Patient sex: M
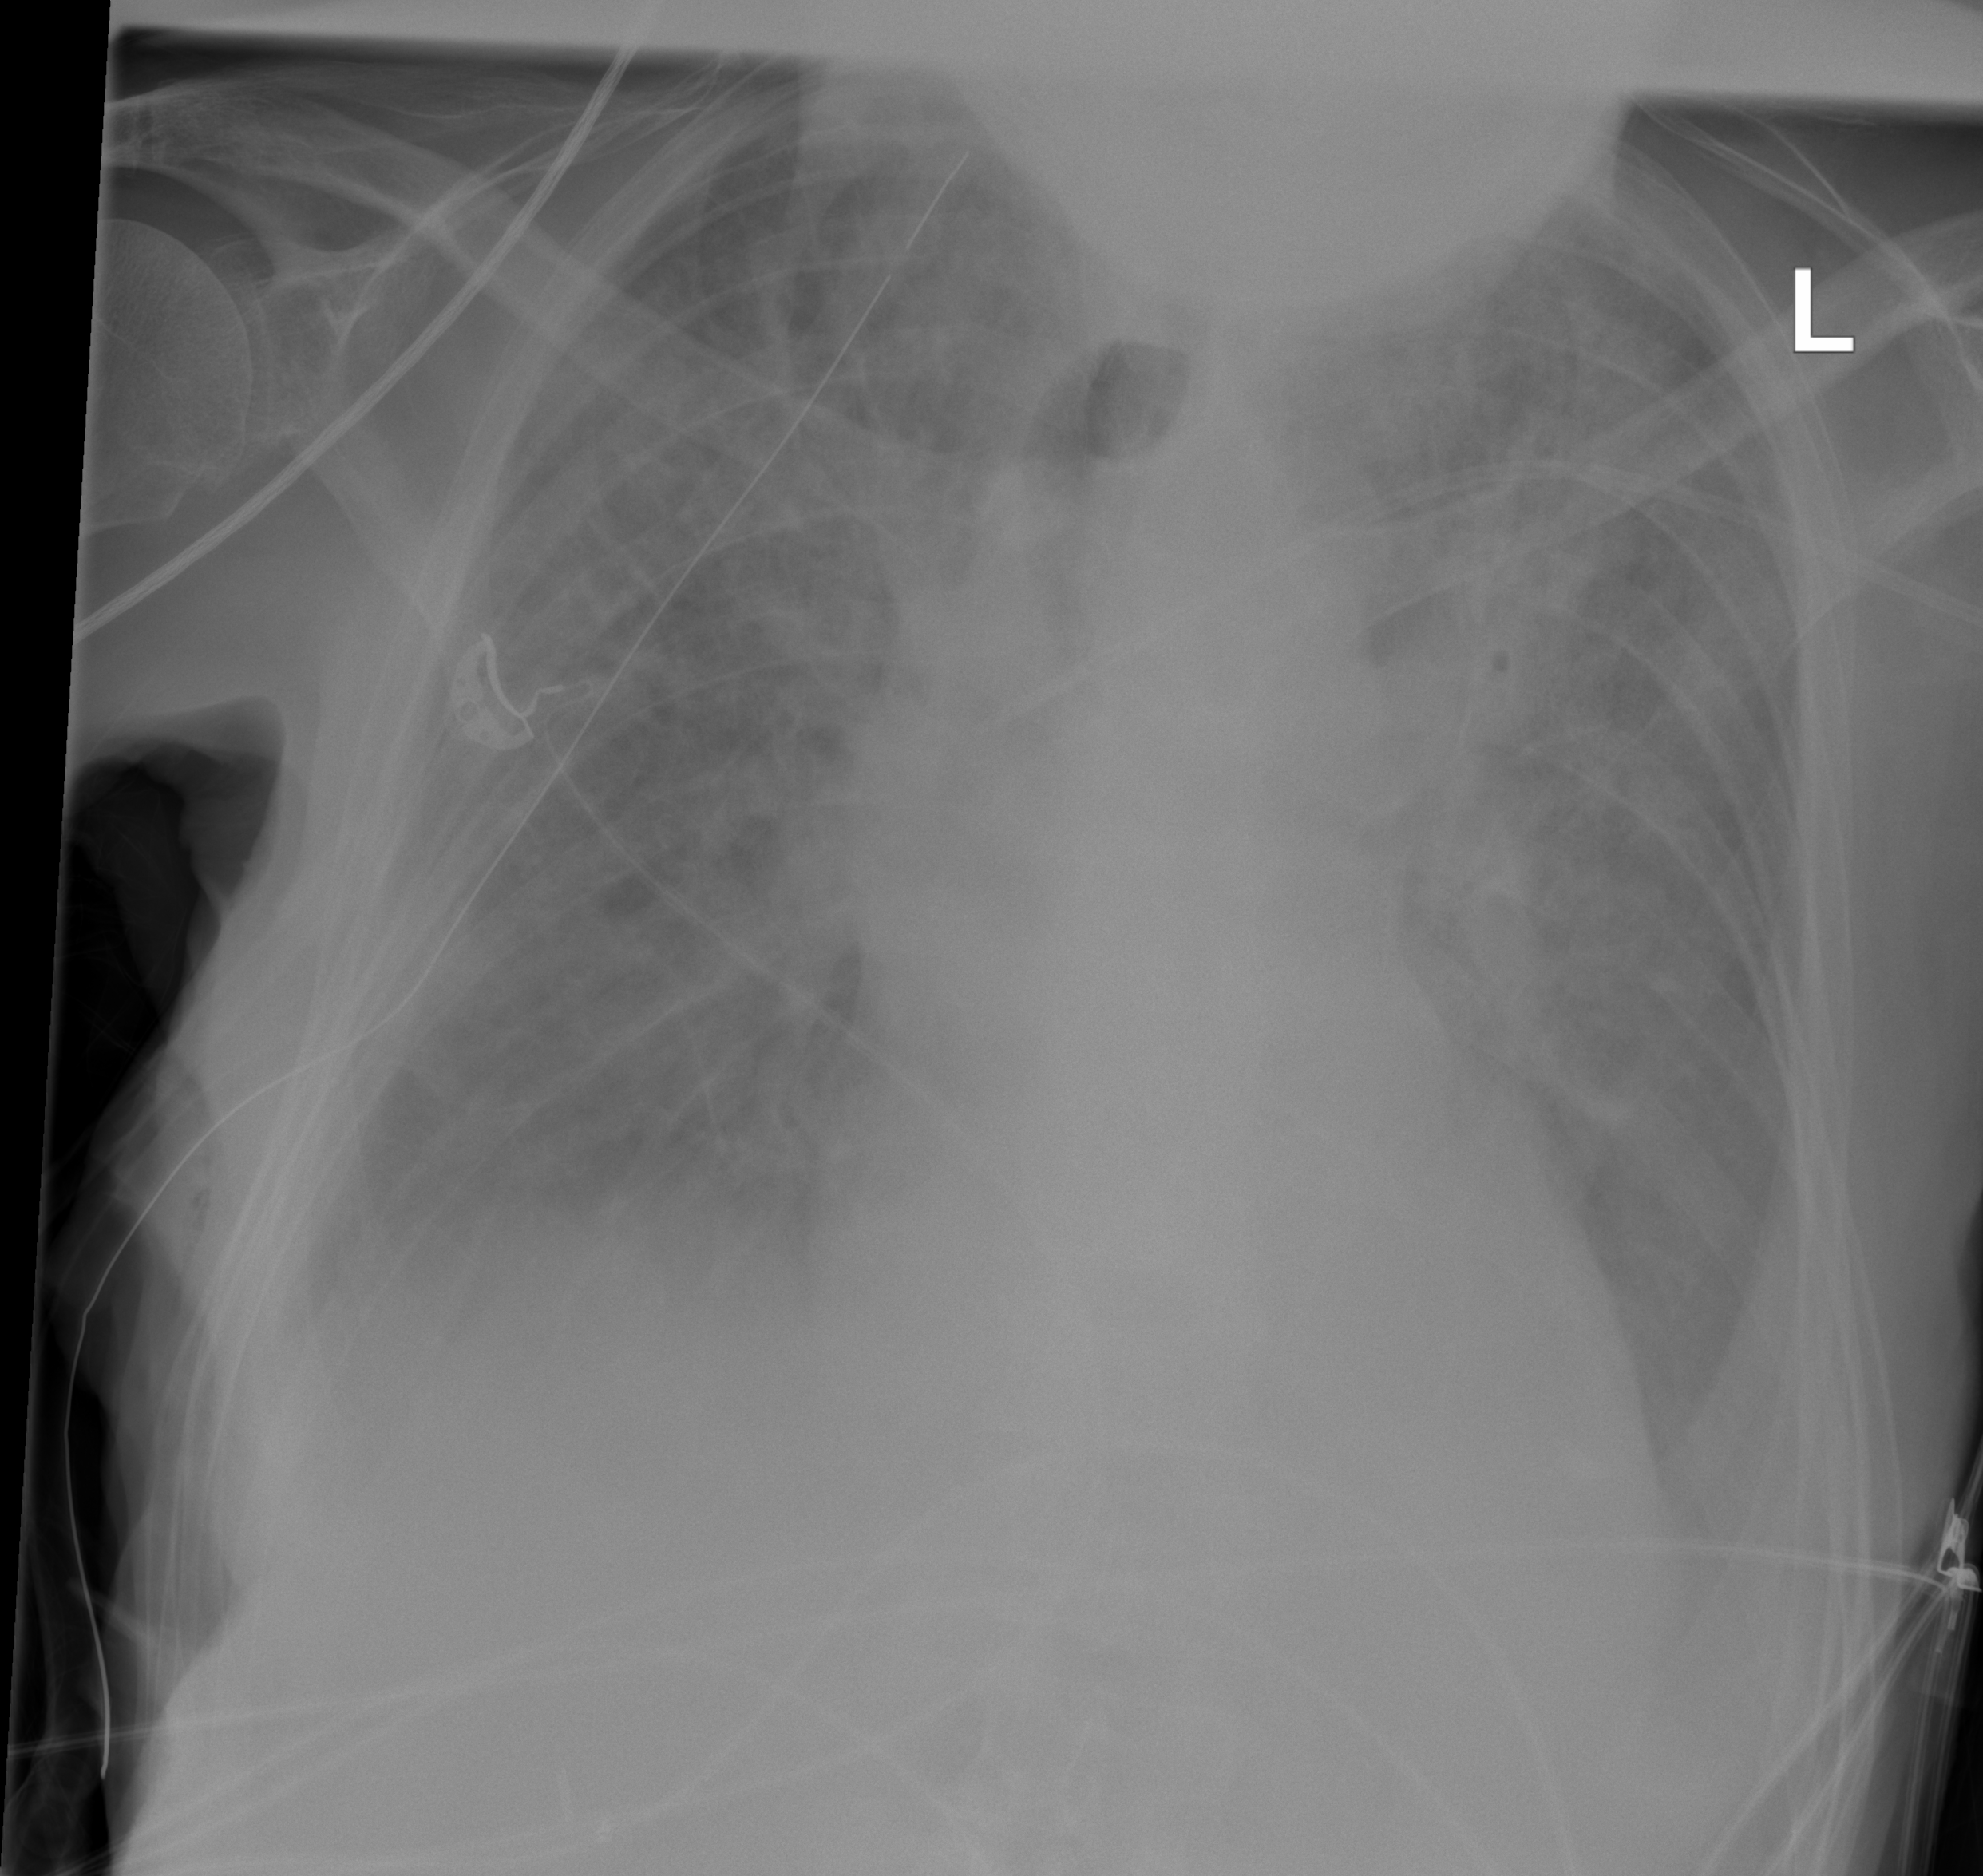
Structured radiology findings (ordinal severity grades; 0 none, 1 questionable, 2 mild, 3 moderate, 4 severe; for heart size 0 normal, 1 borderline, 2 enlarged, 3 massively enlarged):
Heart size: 0
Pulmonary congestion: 3
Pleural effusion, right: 2
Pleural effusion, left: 2
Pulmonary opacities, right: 2
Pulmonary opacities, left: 3
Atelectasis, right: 2
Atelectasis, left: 2